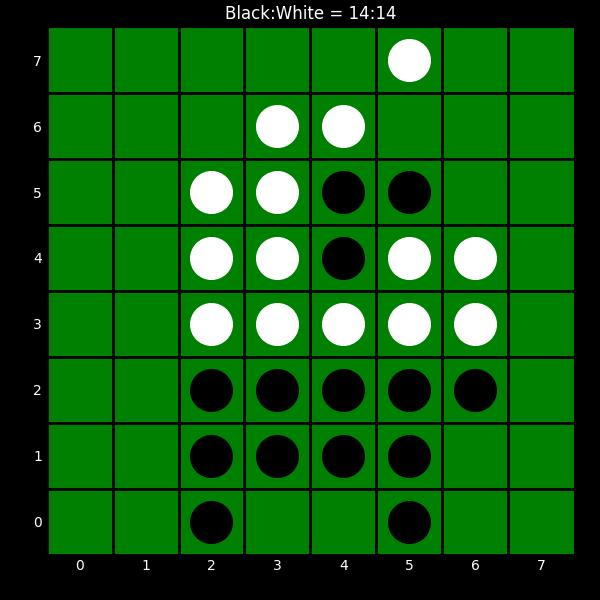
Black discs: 14
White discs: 14